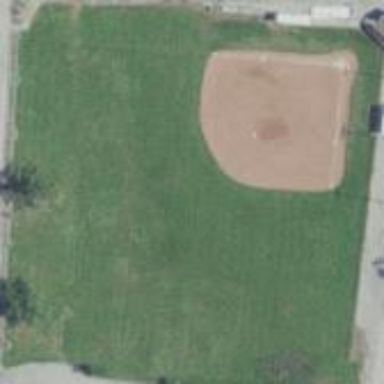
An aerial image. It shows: Baseball pitch for leisure and sports activities.